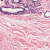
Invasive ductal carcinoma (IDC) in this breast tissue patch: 0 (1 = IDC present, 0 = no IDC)